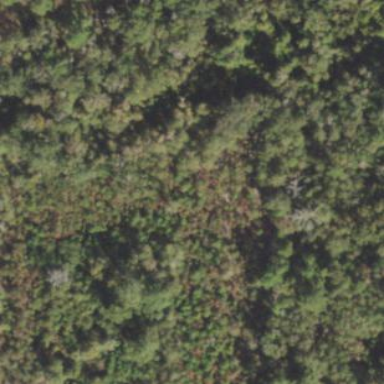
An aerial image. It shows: Mixed woodland with various types of leaves.